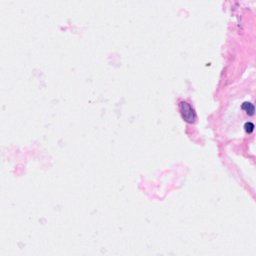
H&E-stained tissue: Breast